Field crop: maize
Growth stage: 2
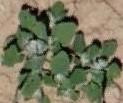
Species: chenopodium